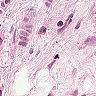
Metastatic tissue present: yes